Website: walmart
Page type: account-selection
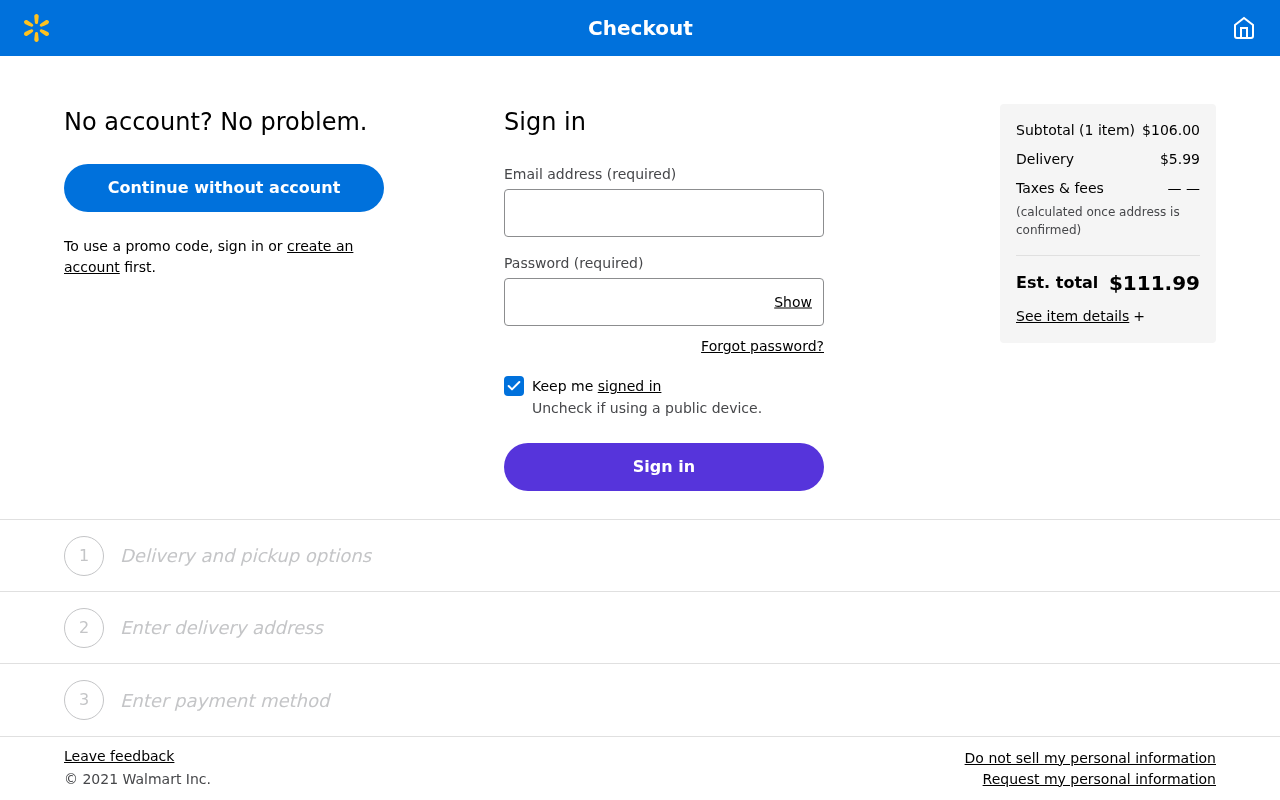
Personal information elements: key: PII_EMAIL
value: mariestephens@gmail.com
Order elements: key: ORDER_NUM_ITEMS
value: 1
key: ORDER_SUBTOTAL
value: $106.00
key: ORDER_SHIPPING_COST
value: $5.99
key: ORDER_TOTAL
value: $111.99